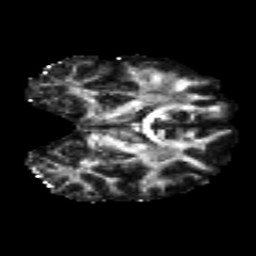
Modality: FA
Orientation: coronal
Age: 18
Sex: female
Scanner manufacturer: siemens
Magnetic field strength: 3 T
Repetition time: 8.8 s
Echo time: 0.085 s